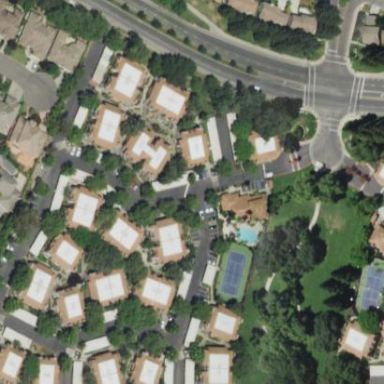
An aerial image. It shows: Residential area with apartments.